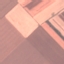
Label: AnnualCrop